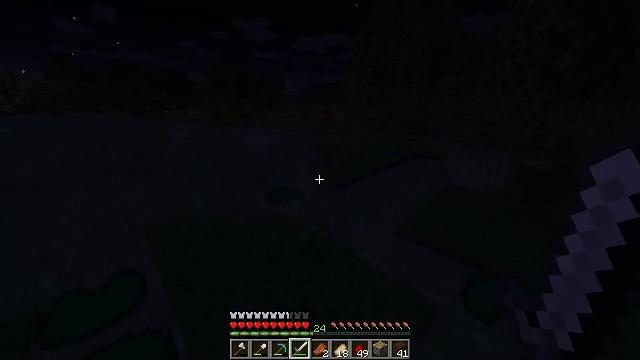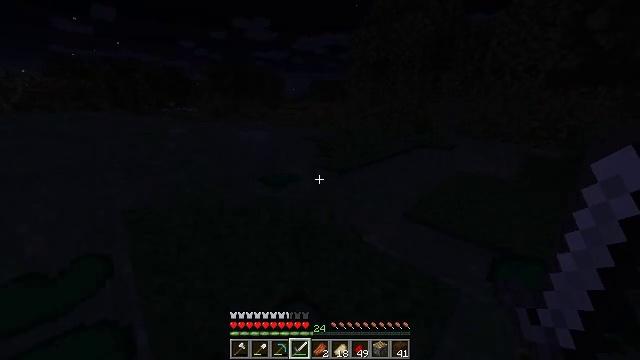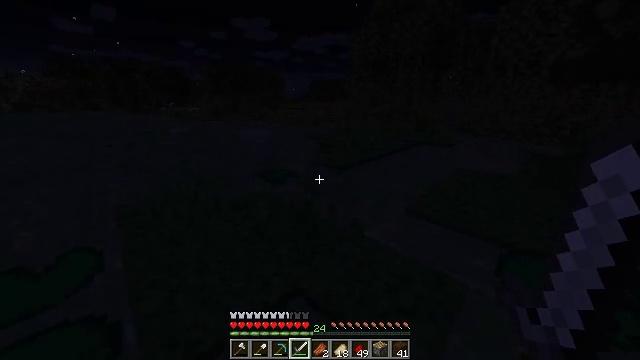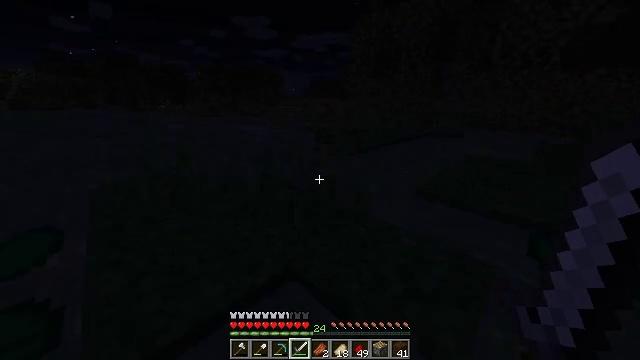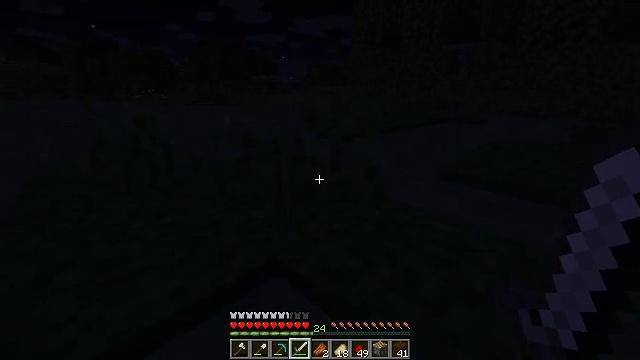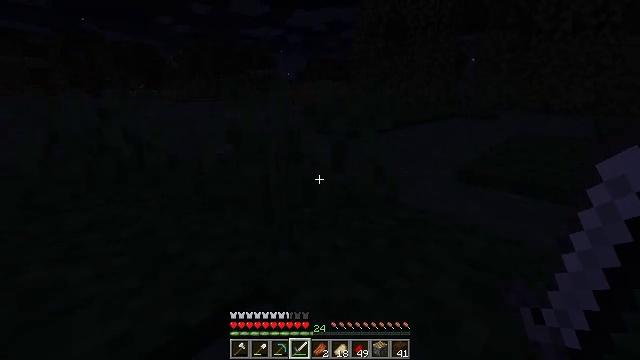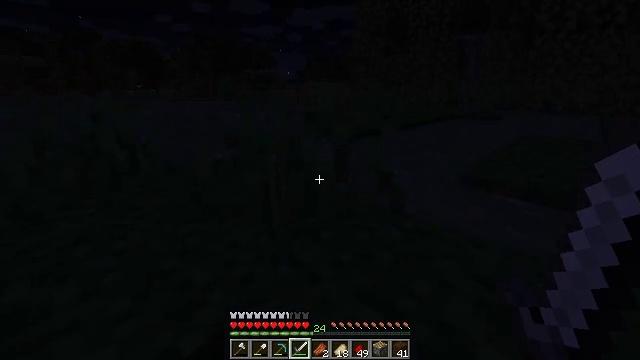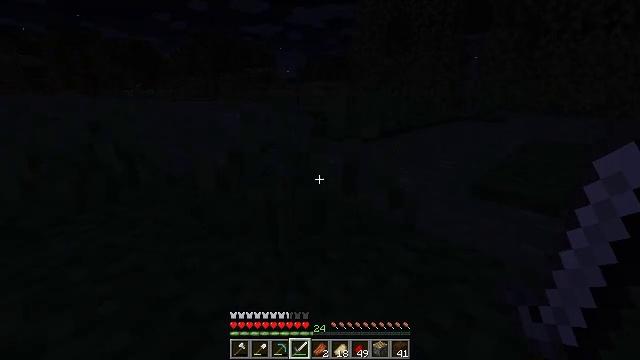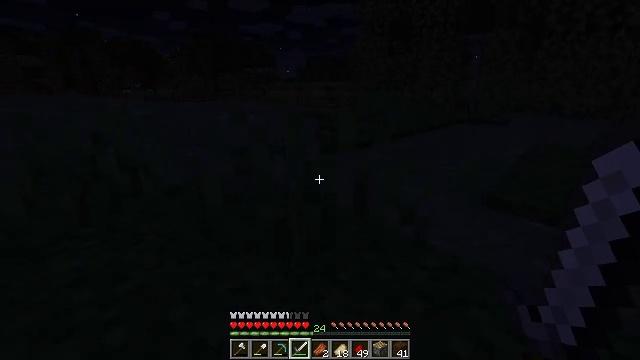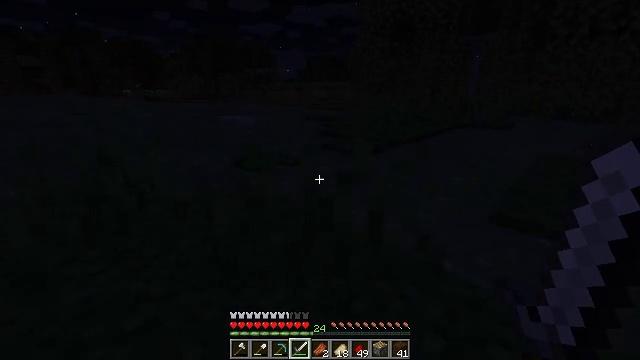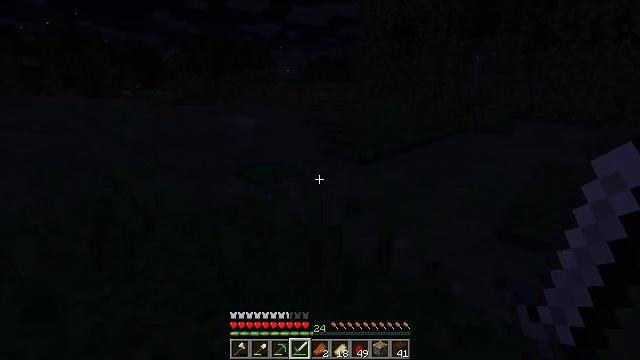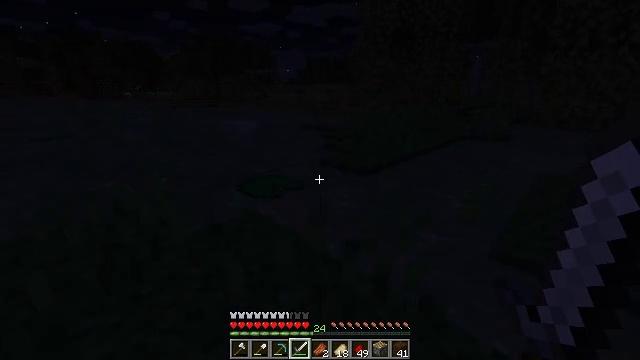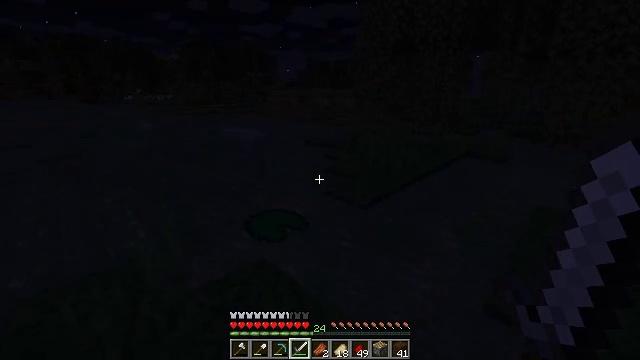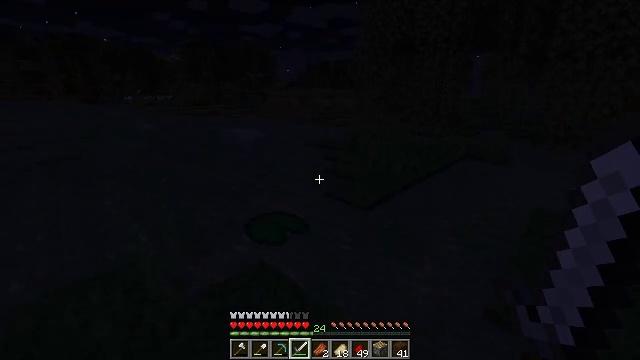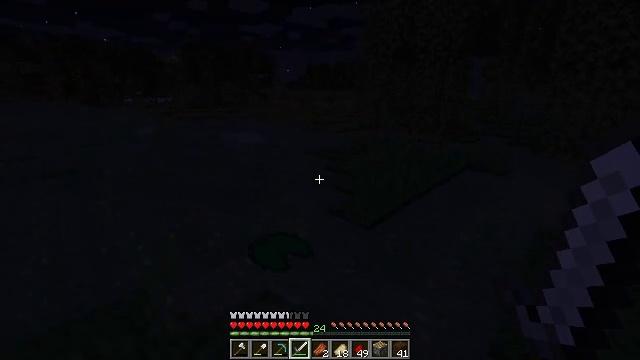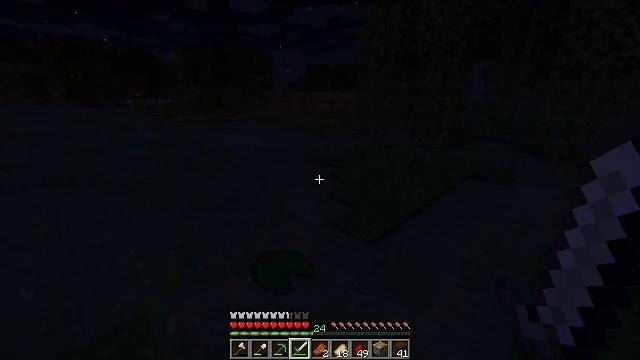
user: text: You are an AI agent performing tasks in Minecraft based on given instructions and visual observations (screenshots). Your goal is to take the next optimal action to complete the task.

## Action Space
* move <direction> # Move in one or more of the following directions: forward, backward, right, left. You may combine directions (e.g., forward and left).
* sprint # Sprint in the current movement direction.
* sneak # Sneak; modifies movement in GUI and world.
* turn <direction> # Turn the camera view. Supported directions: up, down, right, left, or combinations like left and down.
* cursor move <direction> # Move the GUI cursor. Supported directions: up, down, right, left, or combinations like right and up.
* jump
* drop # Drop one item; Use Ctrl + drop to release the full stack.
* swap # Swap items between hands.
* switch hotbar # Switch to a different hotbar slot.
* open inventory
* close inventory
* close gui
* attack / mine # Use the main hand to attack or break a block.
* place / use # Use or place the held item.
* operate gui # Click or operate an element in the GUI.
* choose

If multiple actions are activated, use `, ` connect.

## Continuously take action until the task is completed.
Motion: motion action
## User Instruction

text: Kill the slime.
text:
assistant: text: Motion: move forward, jump
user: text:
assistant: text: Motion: move forward, jump
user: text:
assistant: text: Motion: move forward, jump
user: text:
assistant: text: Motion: move forward, jump
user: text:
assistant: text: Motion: move forward, jump
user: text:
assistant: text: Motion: move forward, jump
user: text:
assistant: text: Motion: move forward, jump
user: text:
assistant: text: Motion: move forward, jump
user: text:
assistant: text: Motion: move forward, jump
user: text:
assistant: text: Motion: move forward, jump
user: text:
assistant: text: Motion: move forward, jump
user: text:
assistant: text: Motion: move forward, jump
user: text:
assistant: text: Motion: move forward, jump
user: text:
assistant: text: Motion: move forward, jump
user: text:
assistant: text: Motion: move forward, jump
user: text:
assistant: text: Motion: move forward, jump
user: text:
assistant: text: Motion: move forward, turn right, jump
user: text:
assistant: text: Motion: move forward, sprint, turn right, jump
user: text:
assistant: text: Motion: move forward, sprint, turn right, jump
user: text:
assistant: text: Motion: move forward, sprint, turn right and down, jump
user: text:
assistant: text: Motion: move forward, sprint, turn right, jump
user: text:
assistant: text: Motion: move forward, sprint, turn right, jump
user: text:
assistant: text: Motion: move forward, turn right, jump
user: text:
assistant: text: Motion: move forward, turn right, jump
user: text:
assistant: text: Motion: move forward, turn right, jump
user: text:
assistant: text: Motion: move forward, turn right, jump
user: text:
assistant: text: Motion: move forward, jump
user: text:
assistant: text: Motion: move forward, turn right, jump
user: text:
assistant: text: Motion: move forward, turn right, jump
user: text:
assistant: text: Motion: move forward, turn right, jump